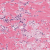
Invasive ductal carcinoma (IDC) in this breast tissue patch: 1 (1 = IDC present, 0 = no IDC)